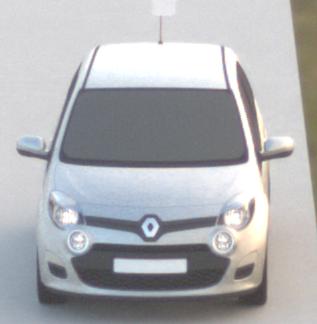
Make: Renault
Model: Twingo 1.2 LEV 16V 75
Detailed model: Twingo (II)
Model produced from: 2012/01
Model produced until: 2014/07
Doors: 3
Color: white
Road condition: dry road
Daytime: sunrise or sunset
Contrast: medium contrast